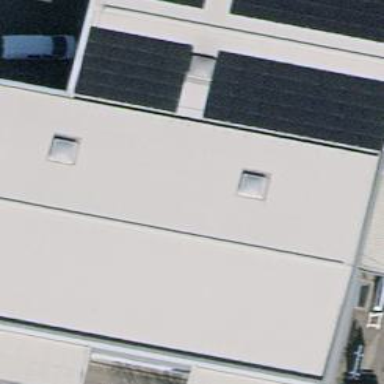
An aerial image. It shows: Industrial building.